Question: I'm coding a Tic Tac Toe, and while executing it crashes when I tried to read a value from the database.
I'm getting the following error:
> com.google.firebase.database.DatabaseException: Failed to convert value of type java.lang.Long to String
The line where it crashes is the following : 'canPlay = Long.parseLong(snapshot.getValue(String.class));'
The function is the following:
'''
refPeutJouer.addValueEventListener(new ValueEventListener() {
@Override
public void onDataChange(@NonNull DataSnapshot snapshot) {
peutjouer = Long.parseLong(snapshot.getValue(String.class));
}
@Override
public void onCancelled(@NonNull DatabaseError error) {}
});
'''
The variable is declared as 'private long peutjouer' at the beginning of the class.
I have declared the 'DatabaseReference' as follows: 'private DatabaseReference refPeutJouer = database.getReference("peutJouer");'
Here is a screenshot of the Firebase database:

I tried to switch from an int to a long, but that didn't change anything.
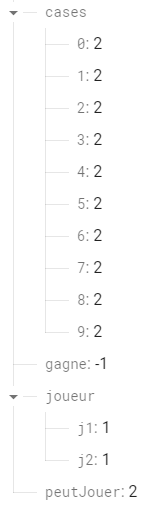
Answer: The 'peutJouer' property in the screenshot you shared is a numeric value. The code you use to read it however does:
'''
snapshot.getValue(String.class)
'''
Since the snapshot does not have a 'String' value, you can't retrieve it like that.
Instead, you'll want to extract is with:
'''
peutjouer = snapshot.getValue(Long.class);
'''